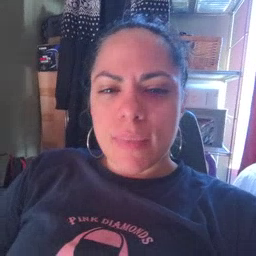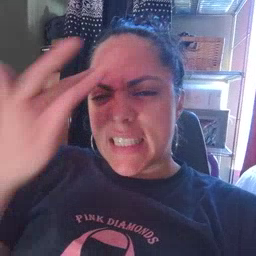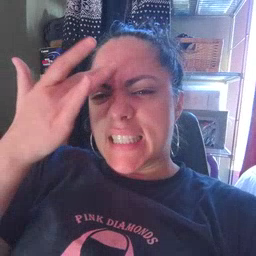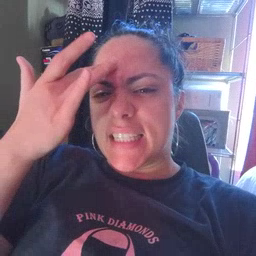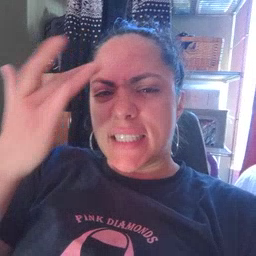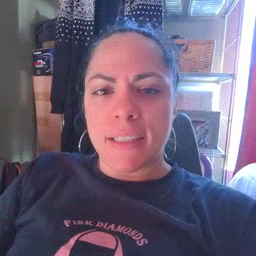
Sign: sick